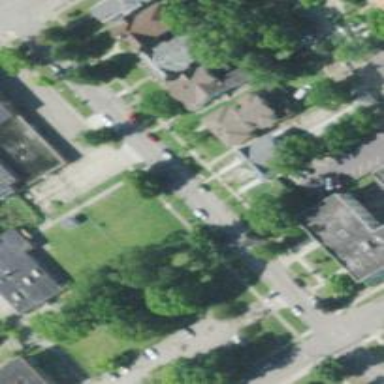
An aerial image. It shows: Neighbourhood designated as historic district.